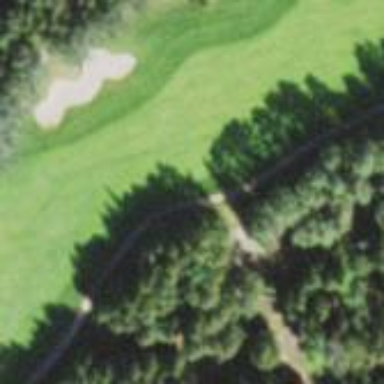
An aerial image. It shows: Grassy area designated as golf fairway.